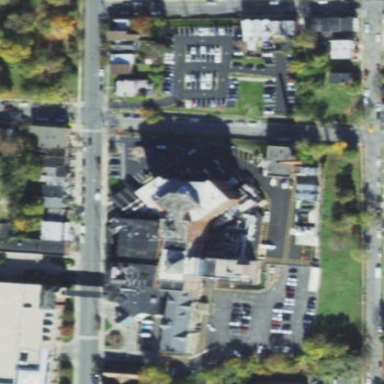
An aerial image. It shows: Hospital building.